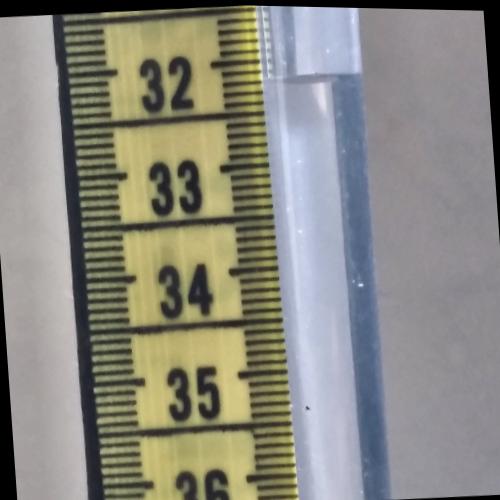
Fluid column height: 32.2 cm